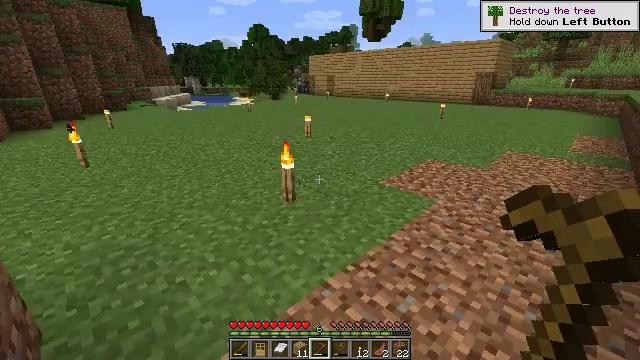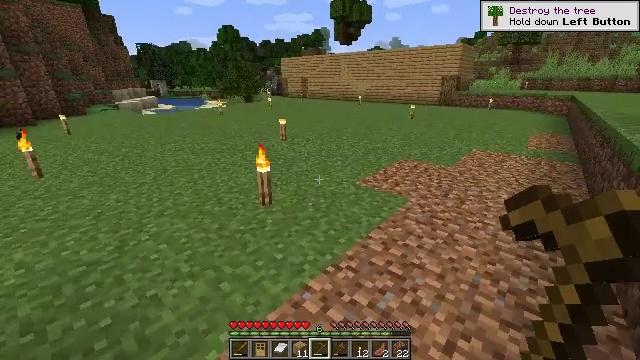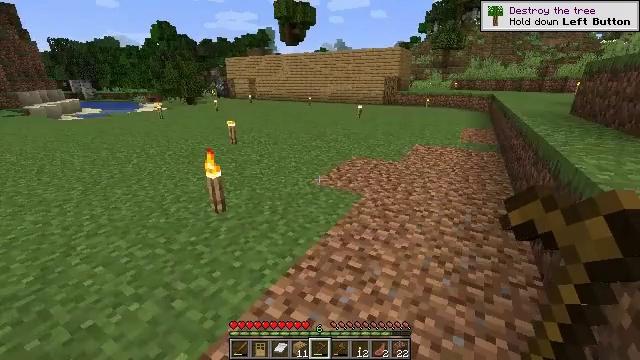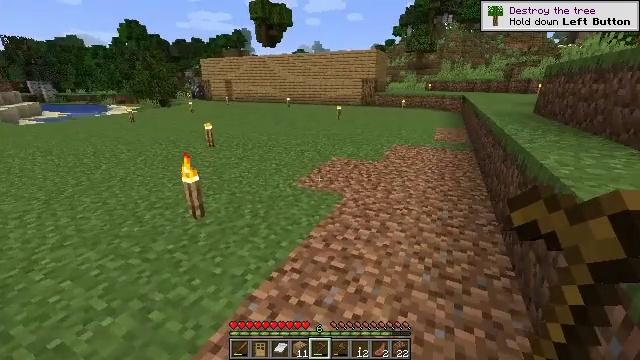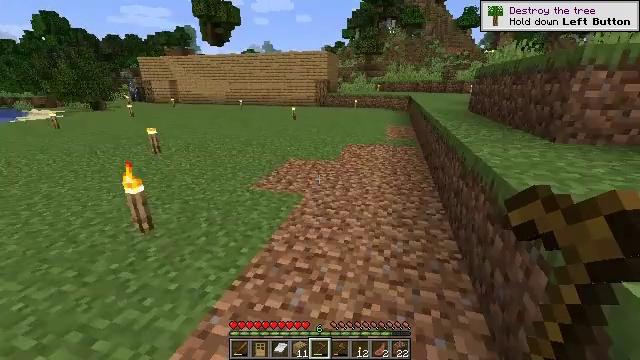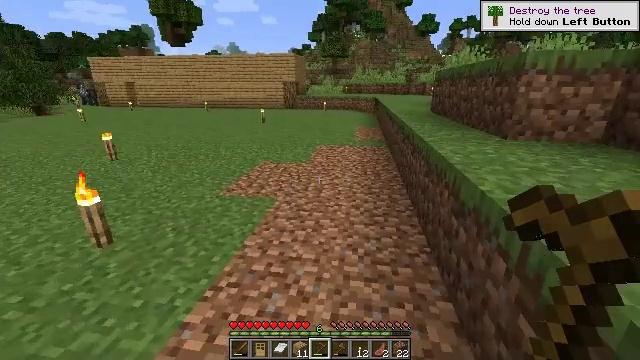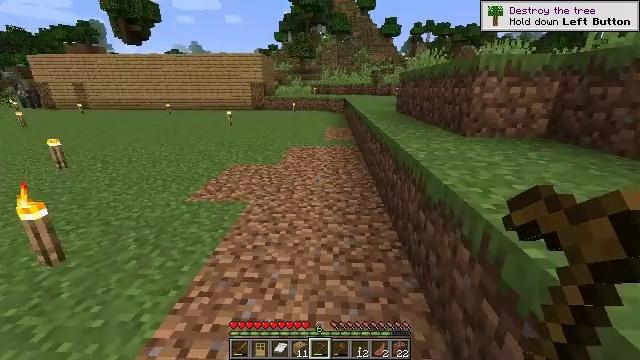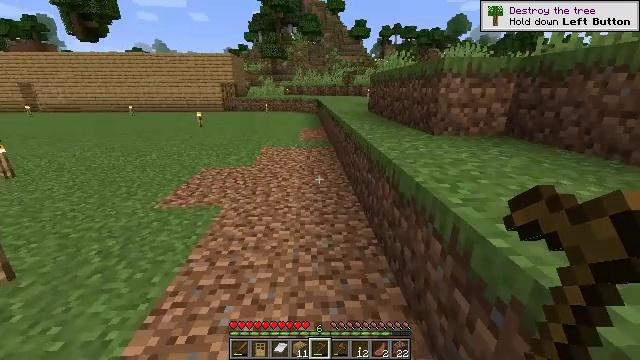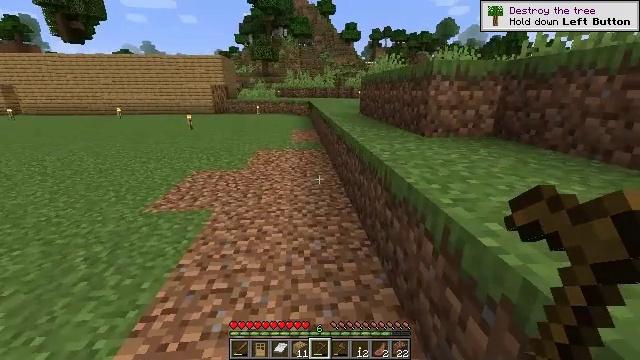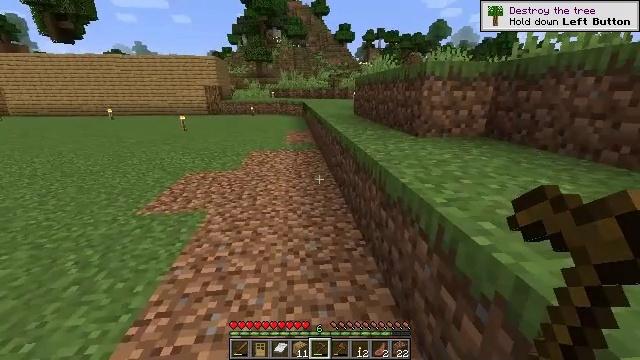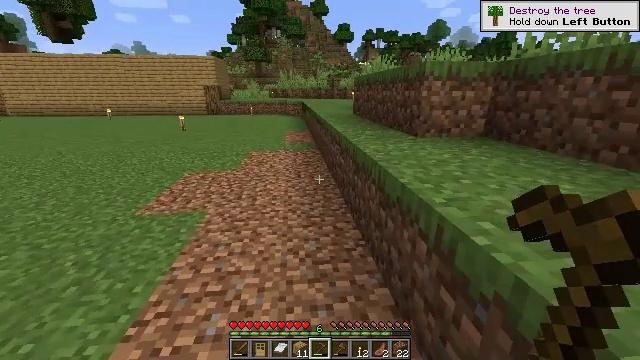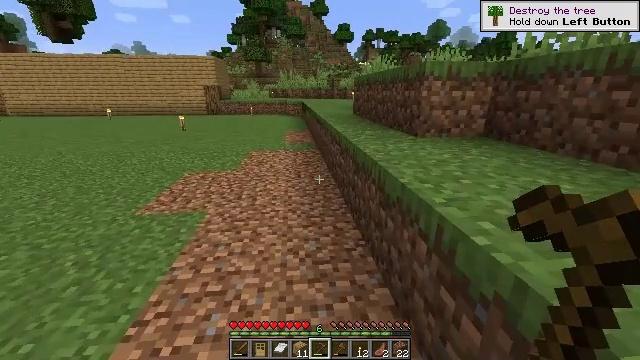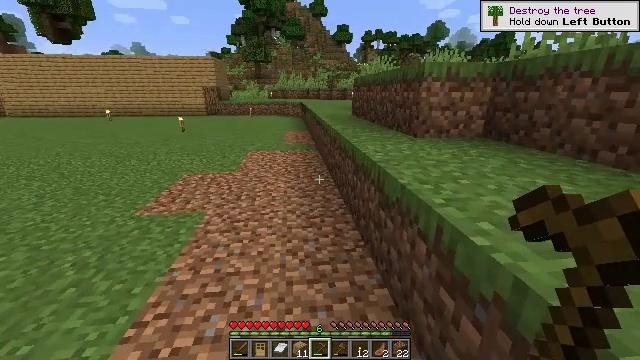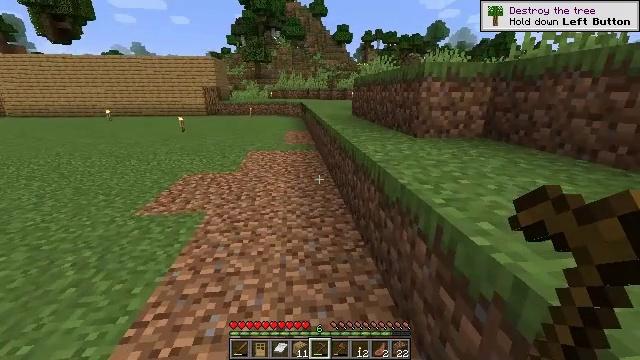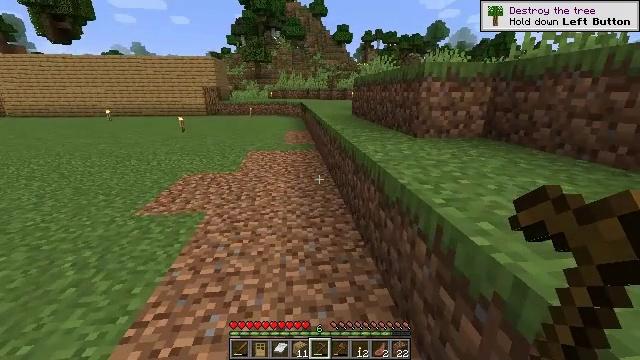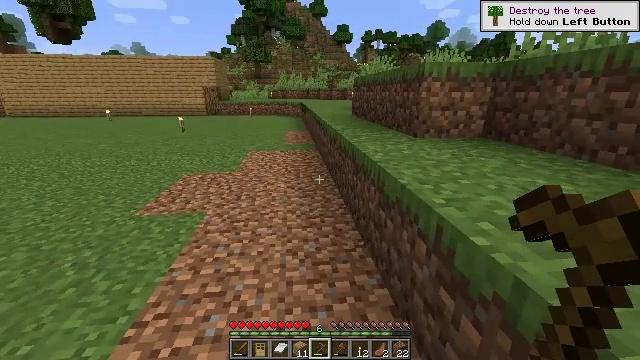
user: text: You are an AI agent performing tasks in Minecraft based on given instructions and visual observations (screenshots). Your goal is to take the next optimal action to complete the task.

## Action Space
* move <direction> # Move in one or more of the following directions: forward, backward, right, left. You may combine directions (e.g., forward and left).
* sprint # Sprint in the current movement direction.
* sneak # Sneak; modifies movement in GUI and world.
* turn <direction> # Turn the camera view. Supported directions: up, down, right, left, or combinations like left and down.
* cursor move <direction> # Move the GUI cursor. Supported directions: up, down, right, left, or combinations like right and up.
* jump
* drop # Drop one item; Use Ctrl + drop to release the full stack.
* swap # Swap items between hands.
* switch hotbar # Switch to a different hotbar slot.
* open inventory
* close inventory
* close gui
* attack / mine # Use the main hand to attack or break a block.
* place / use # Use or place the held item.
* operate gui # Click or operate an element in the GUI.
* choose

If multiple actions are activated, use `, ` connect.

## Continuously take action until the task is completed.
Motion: motion action
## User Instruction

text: Harvest grass block to clear the area.
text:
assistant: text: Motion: turn right
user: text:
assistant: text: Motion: turn right
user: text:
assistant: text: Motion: turn right
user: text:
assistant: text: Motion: turn right
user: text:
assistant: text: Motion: turn right
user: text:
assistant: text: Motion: turn right
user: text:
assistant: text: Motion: turn right
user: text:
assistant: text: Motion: turn right
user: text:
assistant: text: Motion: turn right
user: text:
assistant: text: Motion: no_op
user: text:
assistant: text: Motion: no_op
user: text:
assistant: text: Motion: no_op
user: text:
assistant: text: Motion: no_op
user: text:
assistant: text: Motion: no_op
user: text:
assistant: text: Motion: no_op
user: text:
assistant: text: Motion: no_op
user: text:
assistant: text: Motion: no_op
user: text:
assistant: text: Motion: no_op
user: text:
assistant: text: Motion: no_op
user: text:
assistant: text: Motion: no_op
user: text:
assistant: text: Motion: turn left
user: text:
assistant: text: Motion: turn left and up
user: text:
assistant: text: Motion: turn left and up
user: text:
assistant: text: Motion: turn left and up
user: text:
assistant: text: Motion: turn left
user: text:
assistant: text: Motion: turn left
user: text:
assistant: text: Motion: turn left
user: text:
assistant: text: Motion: turn left
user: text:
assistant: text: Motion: turn left
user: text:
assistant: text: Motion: turn left